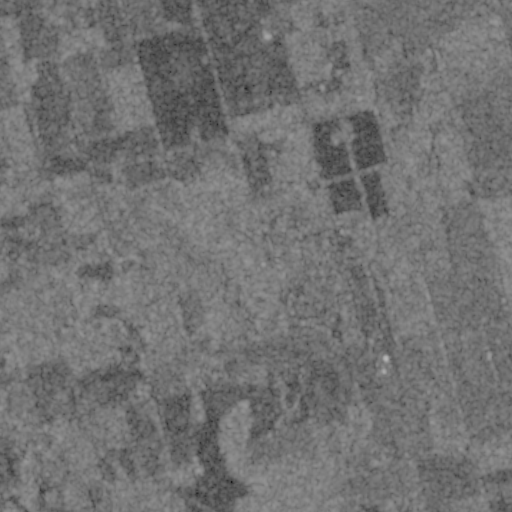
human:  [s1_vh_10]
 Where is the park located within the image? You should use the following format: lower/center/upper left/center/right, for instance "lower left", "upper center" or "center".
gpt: The park is located in the center of the image.
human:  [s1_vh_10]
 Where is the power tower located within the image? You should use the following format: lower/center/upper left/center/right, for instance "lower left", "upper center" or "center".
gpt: The power tower is located in the upper right of the image.
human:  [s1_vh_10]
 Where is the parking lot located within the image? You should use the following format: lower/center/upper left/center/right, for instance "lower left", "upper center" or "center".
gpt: There is no parking lot in the image.

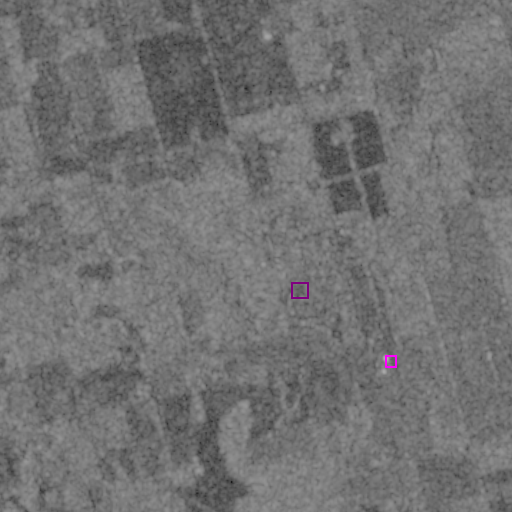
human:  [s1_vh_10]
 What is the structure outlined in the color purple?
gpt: The structure outlined in purple is a park.
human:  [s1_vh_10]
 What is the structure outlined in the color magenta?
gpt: The structure outlined in magenta is a building.
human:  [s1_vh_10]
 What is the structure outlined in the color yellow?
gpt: There is no yellow outline.